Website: home-depot
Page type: review-order
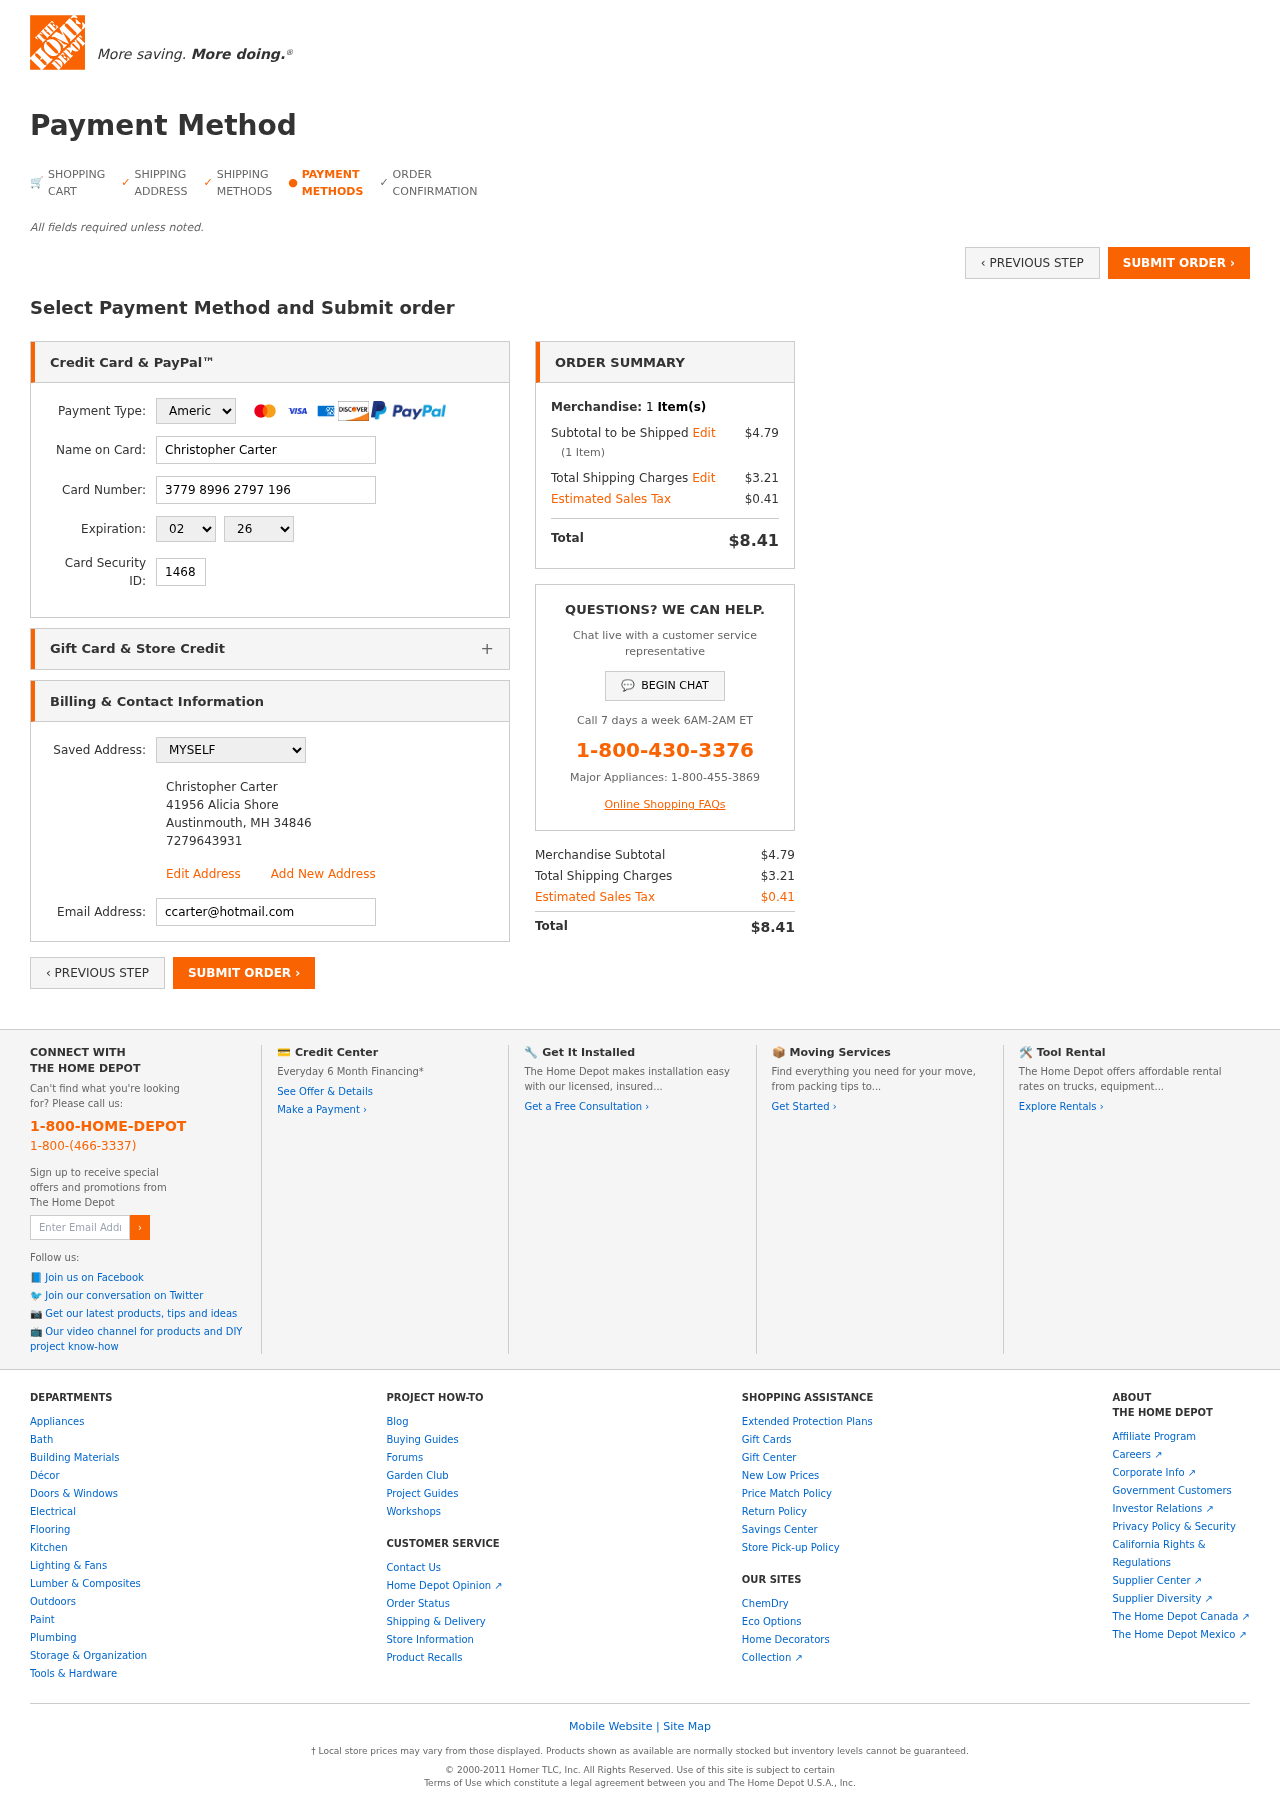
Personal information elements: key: PII_CARD_CVV
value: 1468
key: PII_CARD_EXPIRY_MONTH
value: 02
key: PII_CARD_EXPIRY_YEAR
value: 26
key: PII_CARD_NUMBER
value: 3779 8996 2797 196
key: PII_CARD_TYPE
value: American Express
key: PII_EMAIL
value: ccarter@hotmail.com
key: PII_FULLNAME
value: Christopher Carter
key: PII_FULLNAME2
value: Christopher Carter
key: PII_STREET2
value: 41956 Alicia Shore
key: PII_CITY2
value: Austinmouth
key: PII_STATE_ABBR2
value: MH
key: PII_POSTCODE2
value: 34846
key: PII_PHONE2
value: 7279643931
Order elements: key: ORDER_NUM_ITEMS
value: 1
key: ORDER_SUBTOTAL
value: $4.79
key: ORDER_NUM_ITEMS2
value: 1
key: ORDER_SHIPPING_COST
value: $3.21
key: ORDER_TAX
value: $0.41
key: ORDER_TOTAL
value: $8.41
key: ORDER_SUBTOTAL2
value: $4.79
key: ORDER_SHIPPING_COST2
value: $3.21
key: ORDER_TAX2
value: $0.41
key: ORDER_TOTAL2
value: $8.41